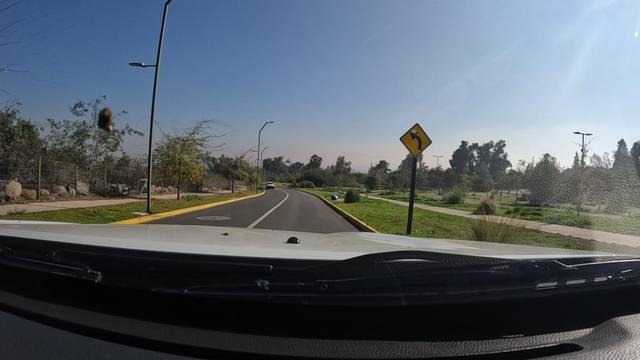
Region: Chile
Coordinates: -33.502, -70.536